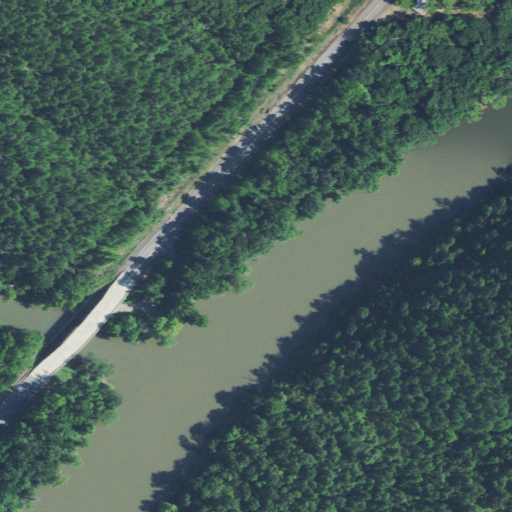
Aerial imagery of gap in Oklahoma named The Narrows containing mixed forest, open water, evergreen forest, deciduous forest, open development, low intensity development, medium intensity development, woody wetlands, high intensity development, grassland, and herbaceous wetlands